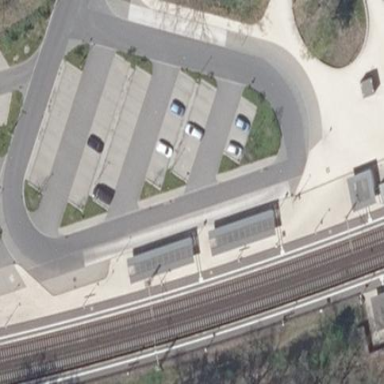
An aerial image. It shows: Platform for public transport with shelter.